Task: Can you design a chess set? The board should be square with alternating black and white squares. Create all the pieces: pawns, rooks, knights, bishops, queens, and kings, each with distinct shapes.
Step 1641:
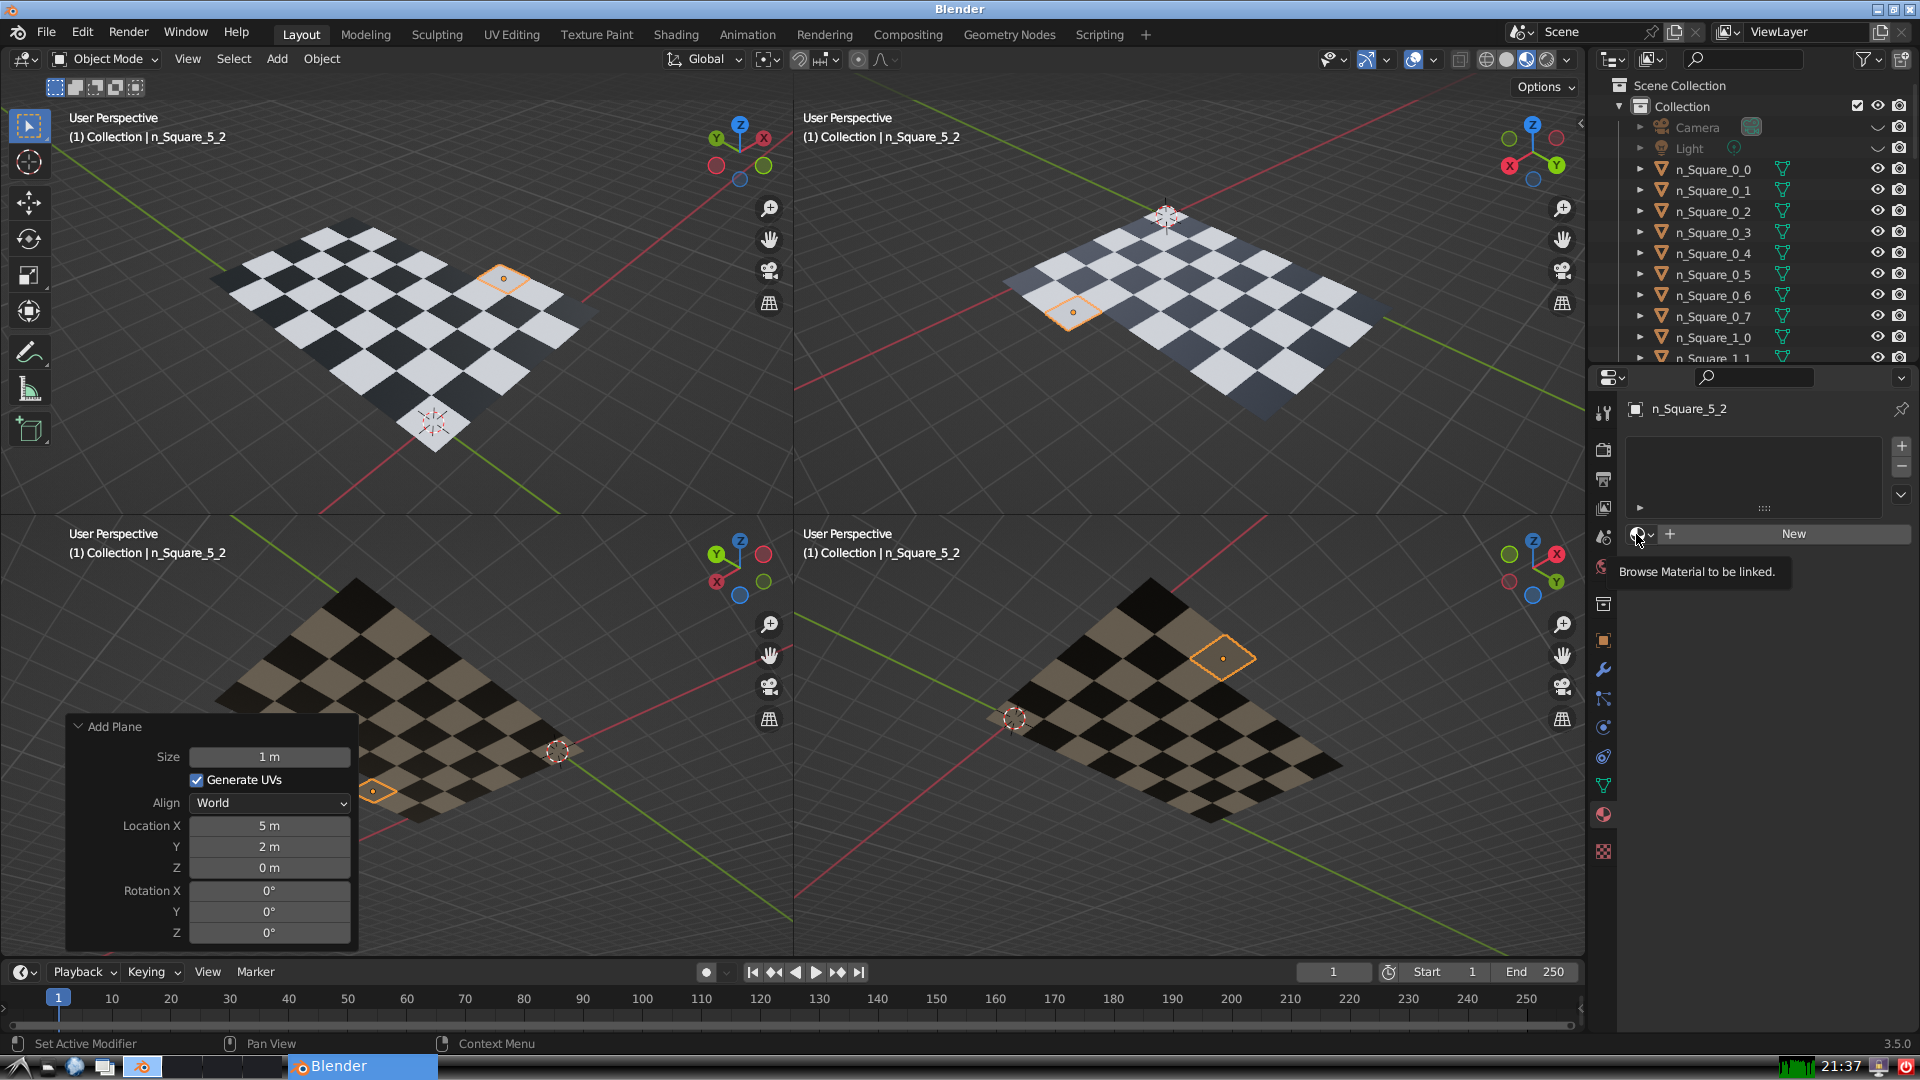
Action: click: no